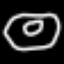
Label: donut